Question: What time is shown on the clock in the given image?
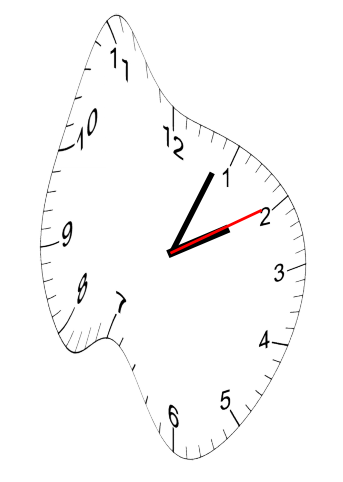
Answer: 02:04:10